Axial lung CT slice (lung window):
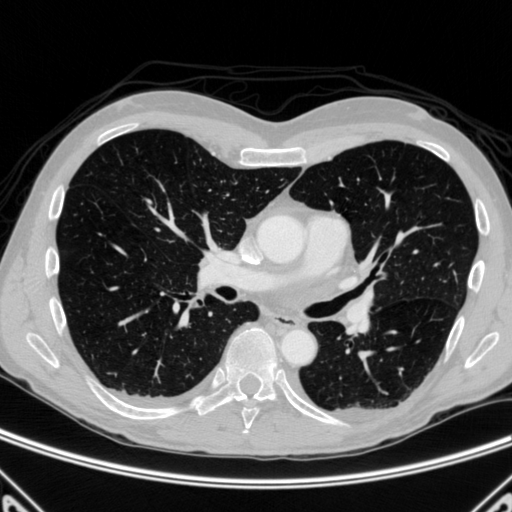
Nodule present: no